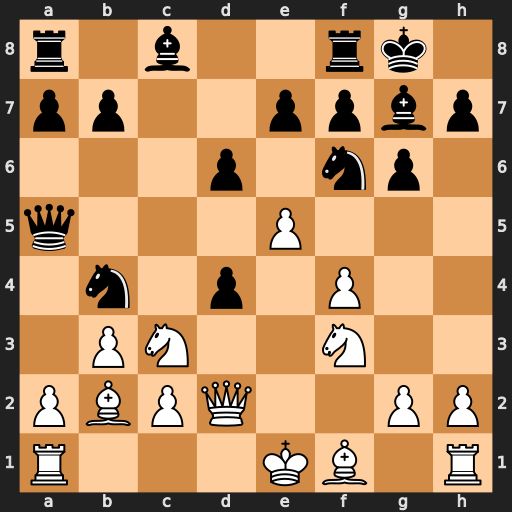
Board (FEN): r1b2rk1/pp2ppbp/3p1np1/q3P3/1n1p1P2/1PN2N2/PBPQ2PP/R3KB1R
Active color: w
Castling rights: KQ
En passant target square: -
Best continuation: exf6 dxc3 Bxc3 Bxf6 Bxb4